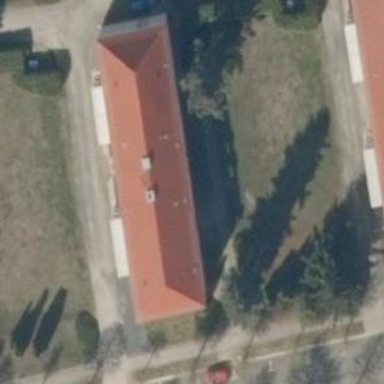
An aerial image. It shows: Hipped-roof building with apartments.